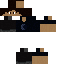
A male human skin with dark skin, wearing brown long hair dressed in a blue tshirt and black pants, featuring a closed mouth.